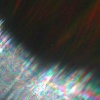
Label: sunburn